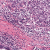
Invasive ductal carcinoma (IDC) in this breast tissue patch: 1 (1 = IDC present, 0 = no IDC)